Aerial crown-view tile of a tropical tree (Barro Colorado Island, Panama), acquired 20250217:
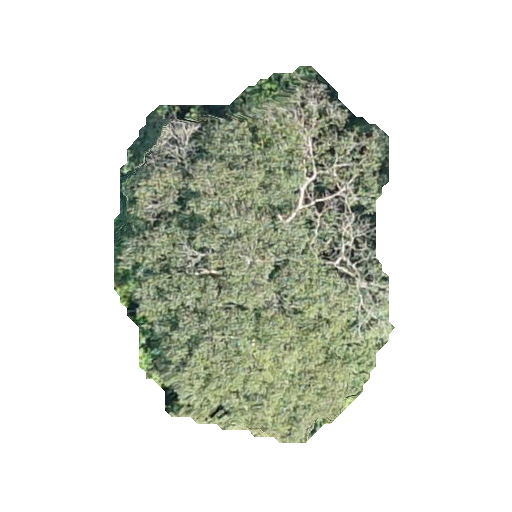
Species: Astronium graveolens
GBIF accepted scientific name: Astronium graveolens
Crown area: 118.609 m²